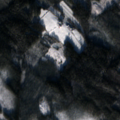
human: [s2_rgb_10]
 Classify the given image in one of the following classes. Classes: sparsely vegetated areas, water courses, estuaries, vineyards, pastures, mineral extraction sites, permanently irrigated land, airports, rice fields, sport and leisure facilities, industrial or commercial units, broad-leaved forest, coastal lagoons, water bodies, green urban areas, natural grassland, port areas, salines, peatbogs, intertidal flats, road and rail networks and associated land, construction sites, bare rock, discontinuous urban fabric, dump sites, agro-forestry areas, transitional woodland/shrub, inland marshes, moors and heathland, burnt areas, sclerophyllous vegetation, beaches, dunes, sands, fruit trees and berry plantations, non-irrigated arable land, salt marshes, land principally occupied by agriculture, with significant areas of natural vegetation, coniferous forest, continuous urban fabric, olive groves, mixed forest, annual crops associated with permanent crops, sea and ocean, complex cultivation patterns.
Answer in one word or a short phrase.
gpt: mixed forest, transitional woodland/shrub, peatbogs